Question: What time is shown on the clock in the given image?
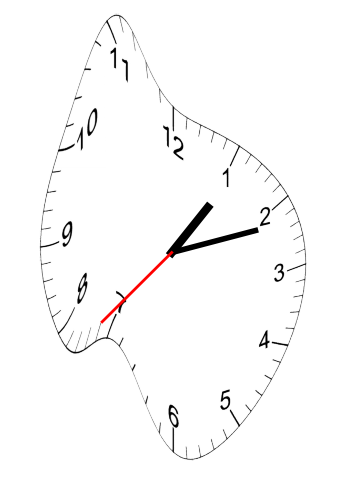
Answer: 01:11:37